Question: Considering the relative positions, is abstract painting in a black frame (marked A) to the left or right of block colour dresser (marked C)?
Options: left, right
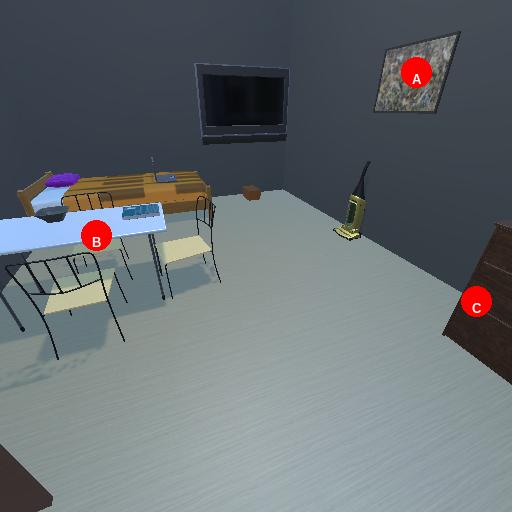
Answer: left